Field crop: maize
Growth stage: 2
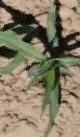
Species: maize